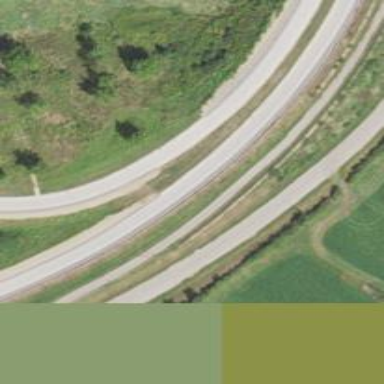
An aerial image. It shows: Motorway link with motorroad.